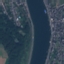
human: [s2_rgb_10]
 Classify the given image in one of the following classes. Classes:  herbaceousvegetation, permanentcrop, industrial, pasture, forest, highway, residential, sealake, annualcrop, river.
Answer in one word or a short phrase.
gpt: River